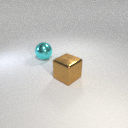
large cyan metal sphere to the left of large brown metal cube